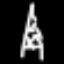
Label: The Eiffel Tower